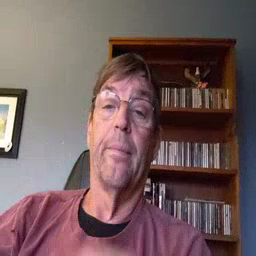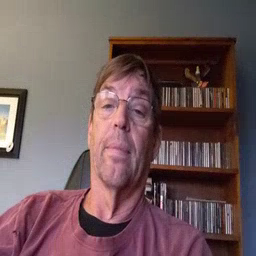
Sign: home